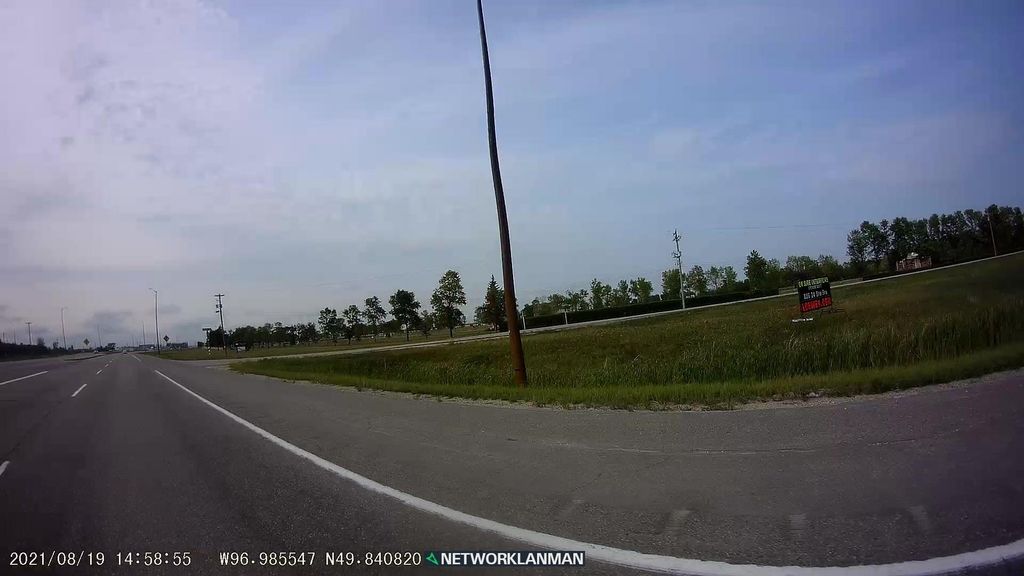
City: winnipeg